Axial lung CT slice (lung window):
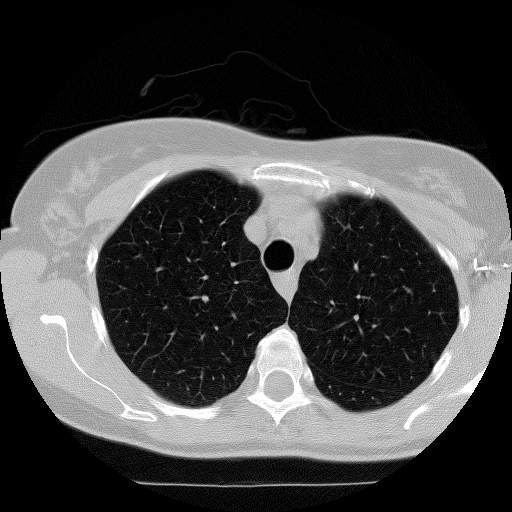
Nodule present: no